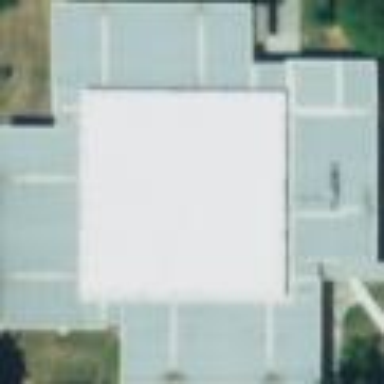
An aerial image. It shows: School building.